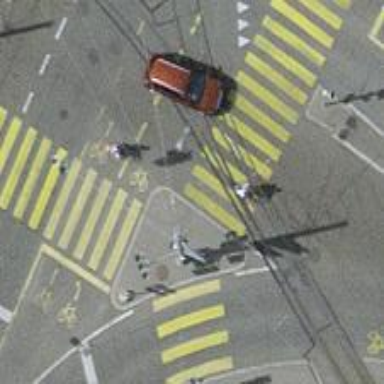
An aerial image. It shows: Tram crossing on the railway.